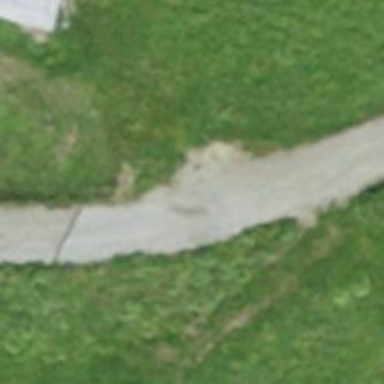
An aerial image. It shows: Concrete track with tracktype of grade5.